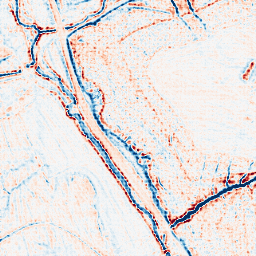
Category: edge_preserving
Decomposition family: bilateral
Decomposition parameters: d: 9
sigma_color: 100
sigma_space: 75
Upsampling method: sinc_hamming
Upsampling parameters: scale: 8
kernel_size: 8
Upsampling scale: 8